Field crop: maize
Growth stage: 2
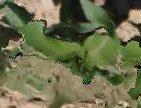
Species: maize